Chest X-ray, AP view. Patient: 45 years old, sex F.
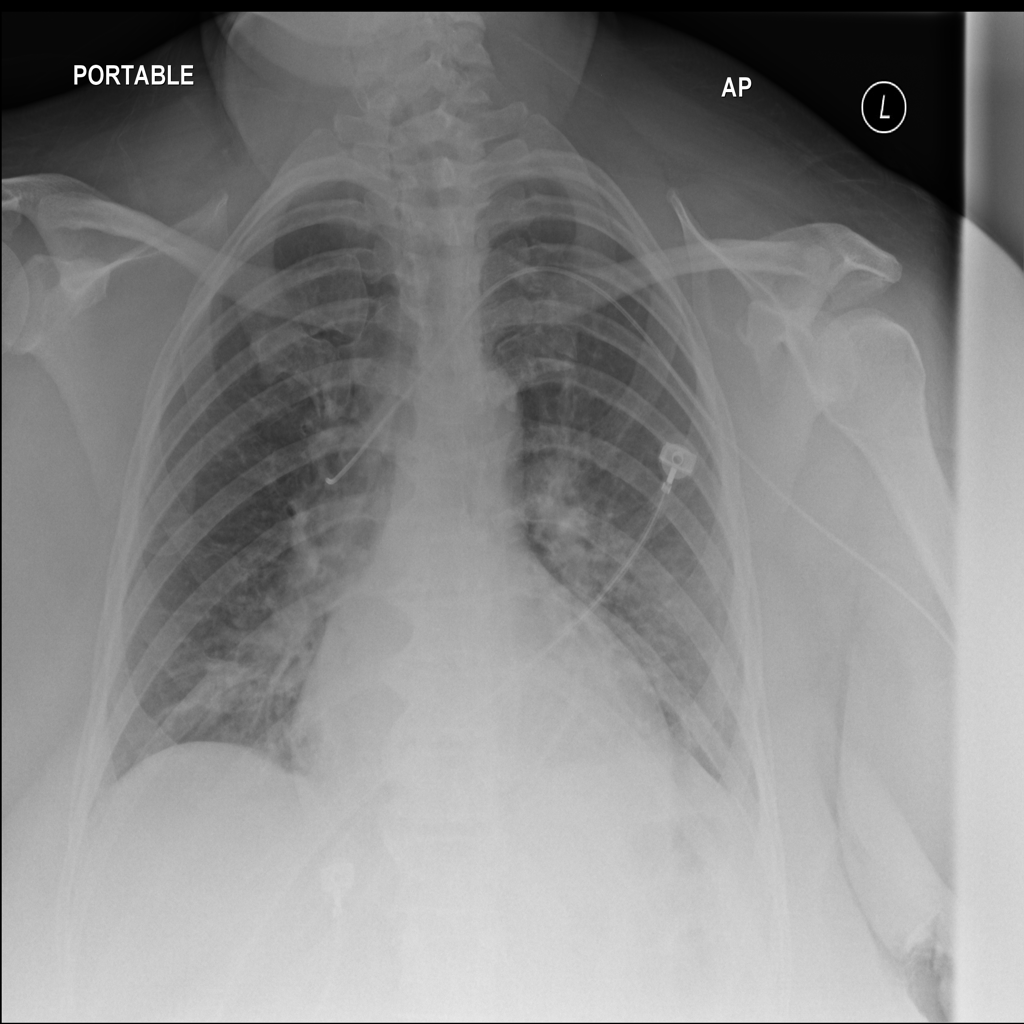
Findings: No Finding